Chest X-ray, AP view. Patient: 39 years old, sex M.
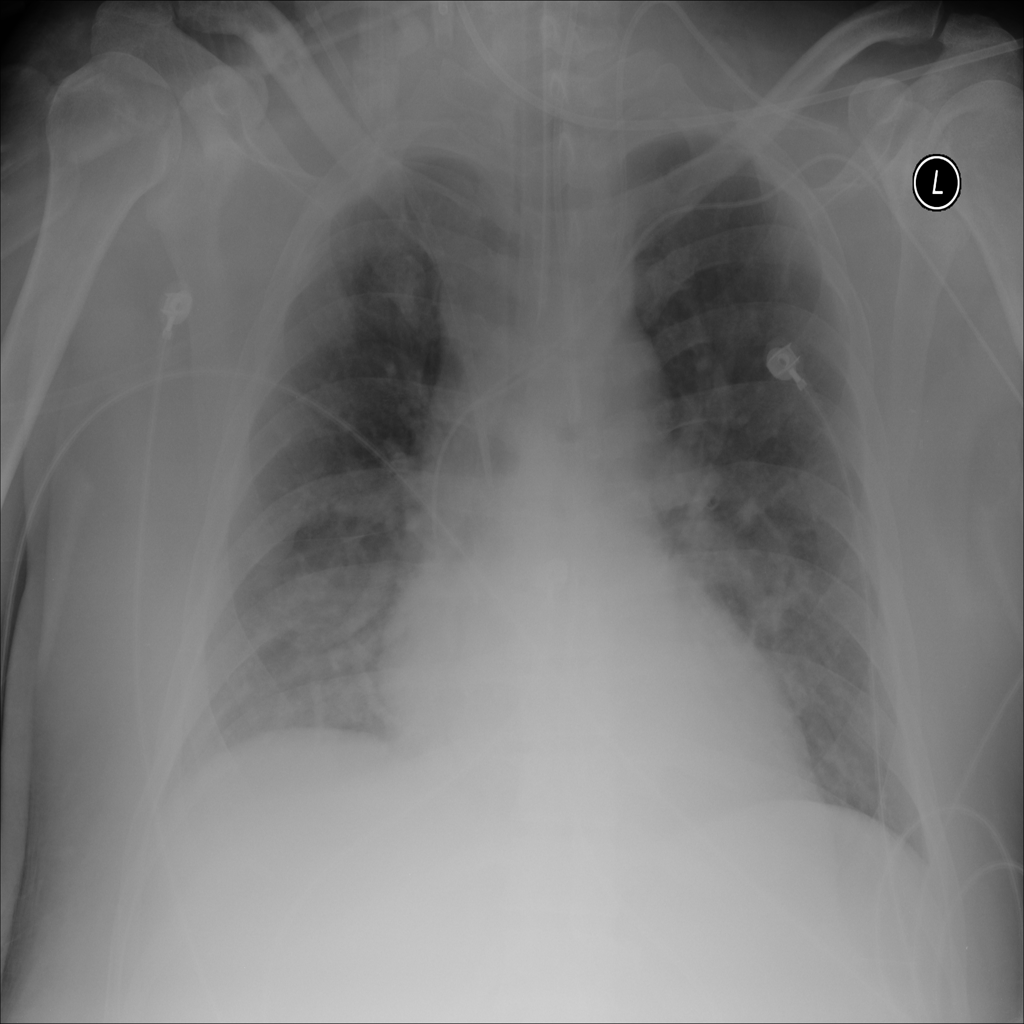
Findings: Edema, Infiltration